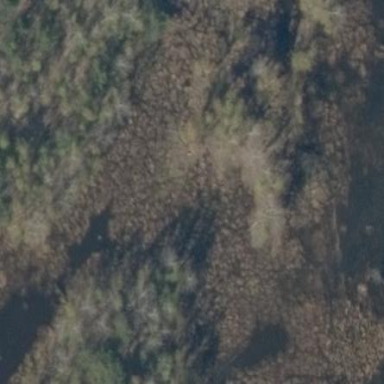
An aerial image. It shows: Reedbed in wetland area.